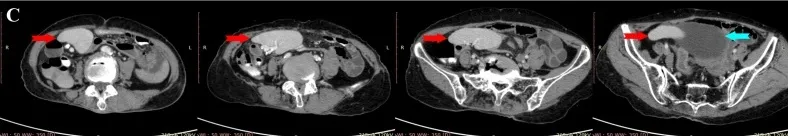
(C): Axial view of the abdominal contrasted CT scan showing an enlarged ectopic spleen (red arrow) extending from the right abdominal cavity to the pelvic cavity, lateral to the urinary bladder (blue arrow).
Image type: radiology (ct)